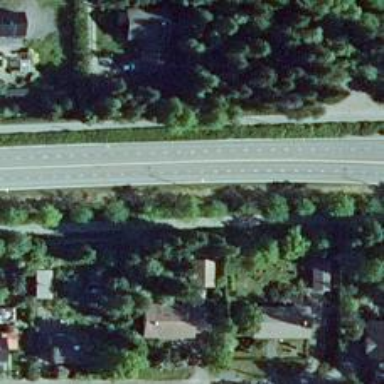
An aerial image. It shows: Secondary road with asphalt surface.